Question: here is two events. With first event:drag gets element id.
Second event: drop must move picture where is cursor, but not doing it...
Please help me to correct that drop event.. I know I can use jquery, but I just have little time.
I just somehow need in drop event where is if((parseInt(id, 10) > 0) || (id==0)) change picture cords, but i dont know what to use.
part of code is here:
'''
function drop(ev)
{
ev.preventDefault();
var id=ev.dataTransfer.getData("id");
var CursorY=ev.pageY;
var CursorX=ev.pageX;
var posx = 0;
var posy = 0;
if (ev.pageX || ev.pageY) {
posx = ev.pageX;
posy = ev.pageY;
}
else if (ev.clientX || ev.clientY) {
posx = ev.clientX + document.body.scrollLeft
+ document.documentElement.scrollLeft;
posy = ev.clientY + document.body.scrollTop
+ document.documentElement.scrollTop;
}
var element = document.getElementById(id);
var element2 = document.getElementById("insert_box");
var name = element.getAttribute("name");
var w=document.getElementById(id).offsetWidth;
var h=document.getElementById(id).offsetHeight;
//alert(w+" "+h )
if((parseInt(id, 10) > 0) || (id==0))
{
//element.style.top=posy;
//element.style.left=posx;
}else
{
element2.innerHTML = element2.innerHTML + "<div class='drag'><img style='position:absolute' draggable='true' name="+name+" id='"+i+"' ondragstart='drag(event)' src='Images/"+name+"'></div>";
var element_ID = document.getElementById(i);
i++;
}
}
'''
All code here:
<URL>
Here is picture:

where is left you can drag image into box in right and when creates new image and when I need to move created image
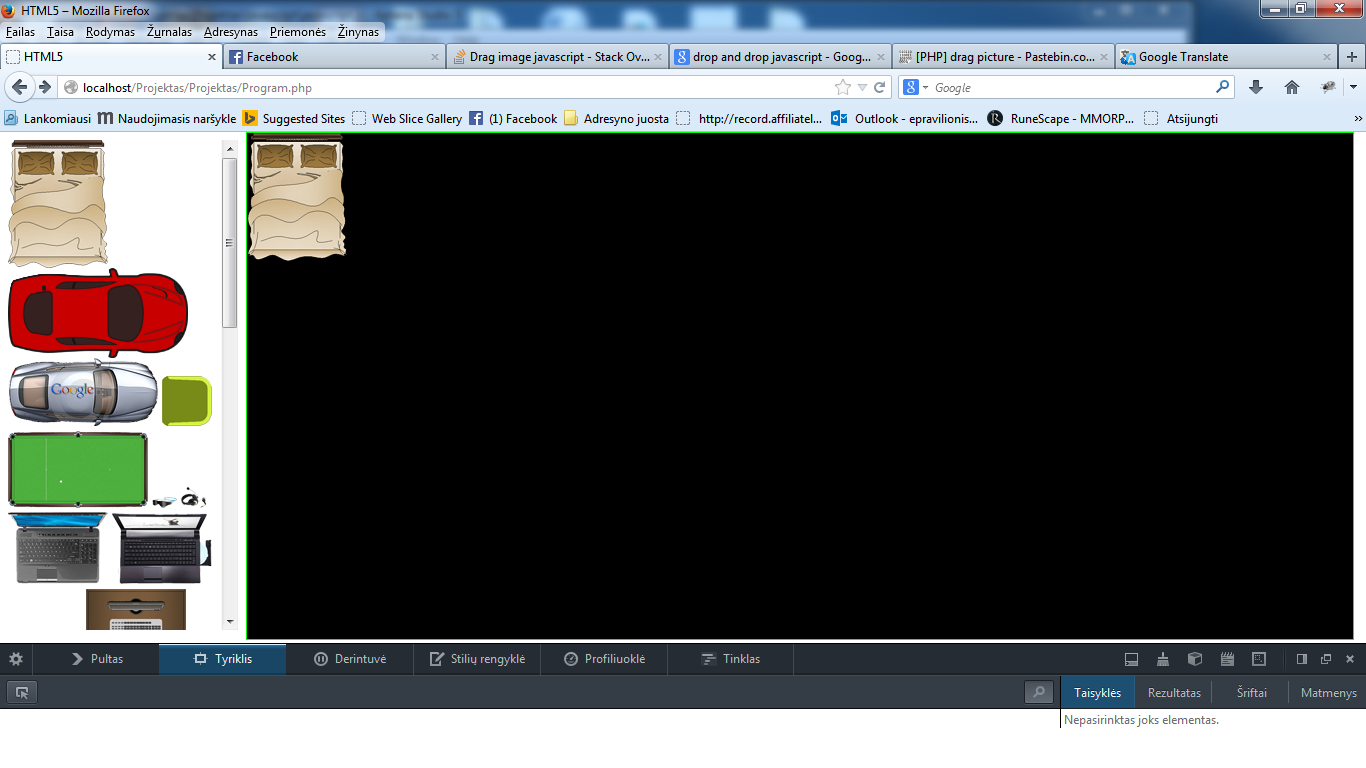
Answer: if your able to use <URL> has several methodsof use
<URL> will do your targets